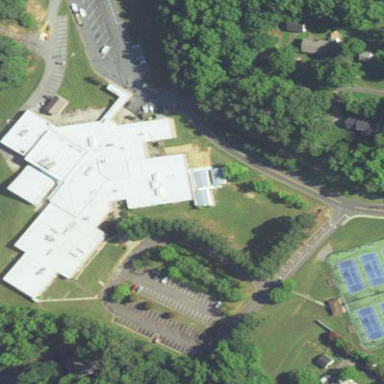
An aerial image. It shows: School building.